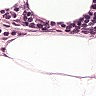
Metastatic tissue present: no